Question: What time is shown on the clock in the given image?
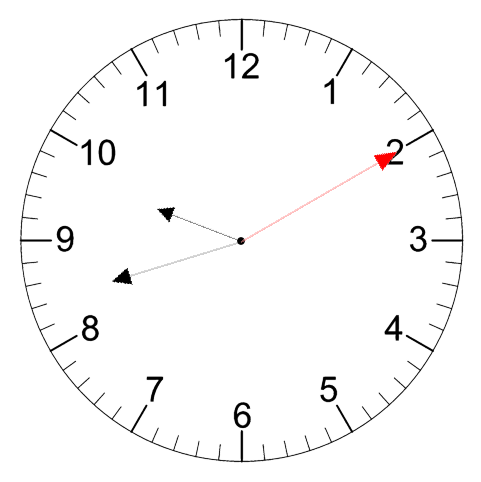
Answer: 09:42:10